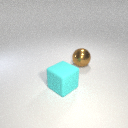
large brown metal sphere behind large cyan rubber cube